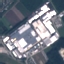
Land use / land cover class: Industrial